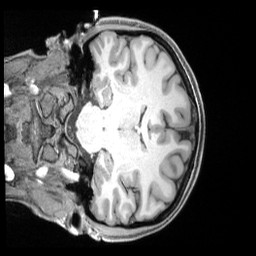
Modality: T1w
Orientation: coronal
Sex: female
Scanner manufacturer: siemens
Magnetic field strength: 3 T
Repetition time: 2.4 s
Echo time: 0.00222 s